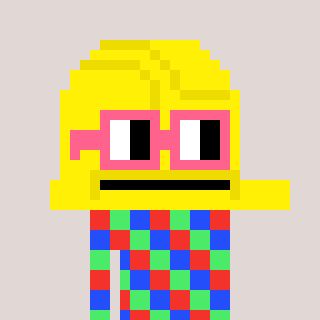
a pixel art character with square pink glasses, a construction helmet-shaped head and a hotbrown-colored body on a warm background